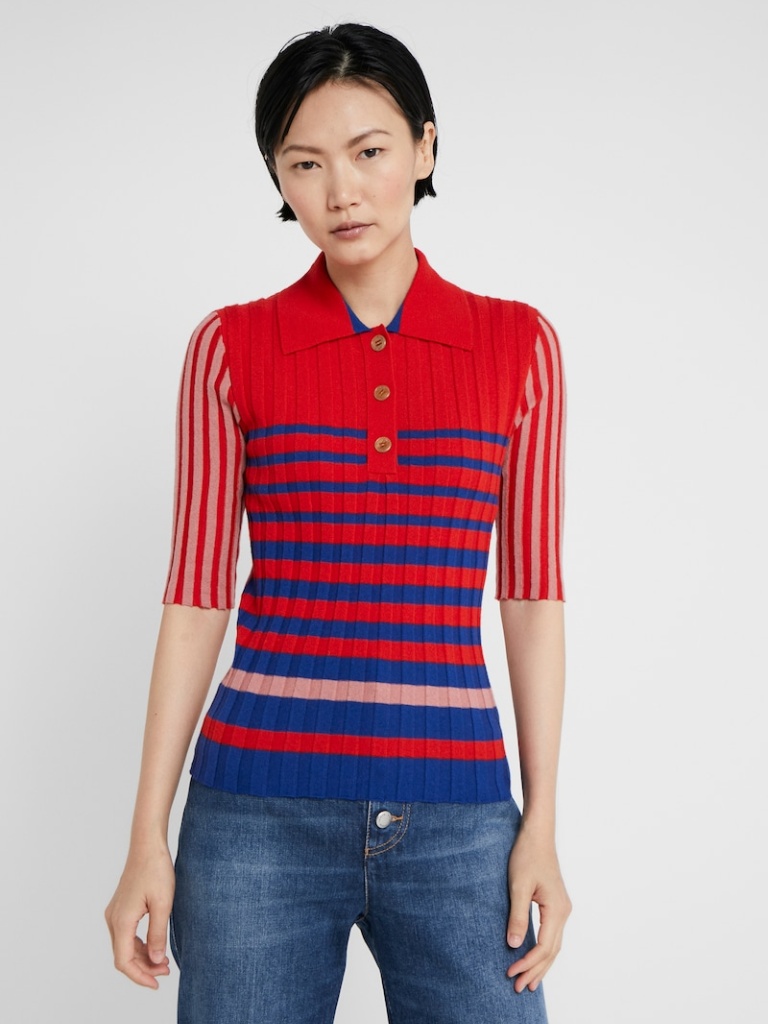
knit tight short sleeve hip length Fully Tucked in collared polo